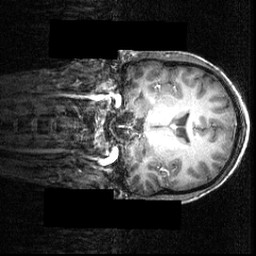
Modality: T1w
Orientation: coronal
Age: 20
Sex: male
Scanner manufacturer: siemens
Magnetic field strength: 3.951 T
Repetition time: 1.5 s
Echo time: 0.00335 s